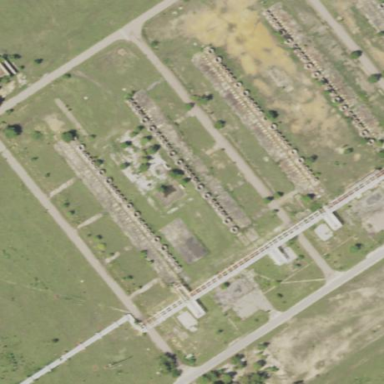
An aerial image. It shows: Ruins of building.